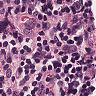
Metastatic tissue present: yes